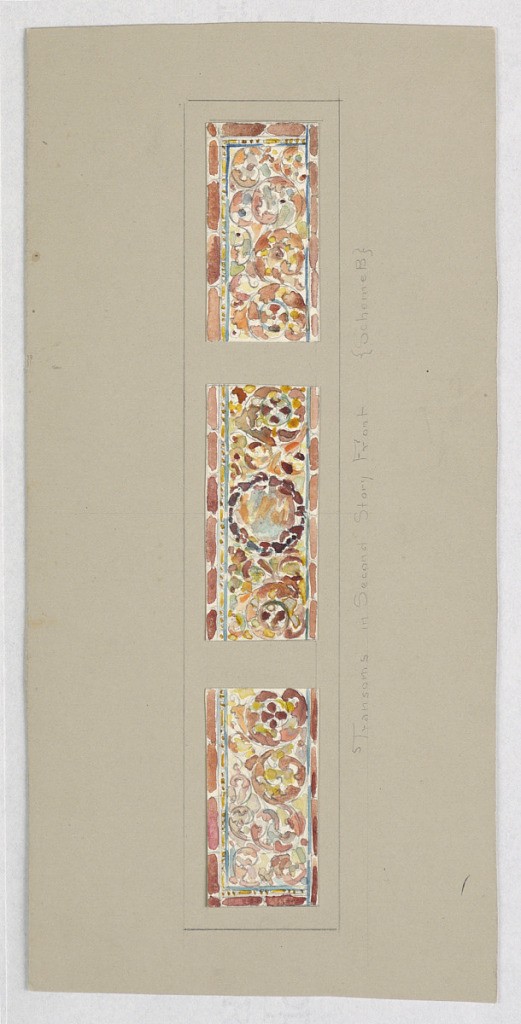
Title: Design for stained glass
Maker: Alice Cordelia Morse, American, 1863–1961
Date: late 19th century
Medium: Brush and gouache, watercolor on paper mounted on tan illustration board
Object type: Drawing
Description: Three designs, very similar, peach, yellow and burgundy leaves in vine patterns; central design with dark wreath.